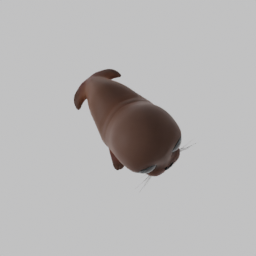
Label: animals